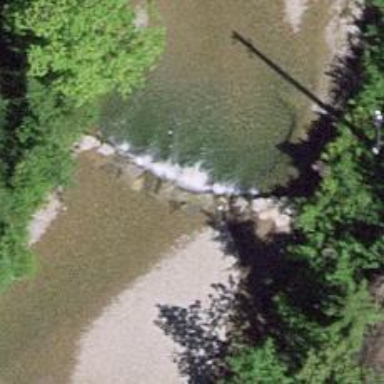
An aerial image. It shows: Weir along the waterway.